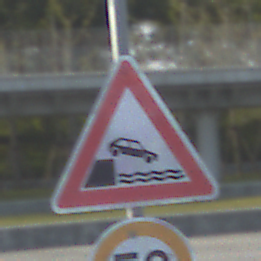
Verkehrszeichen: Ufer
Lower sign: Geschwindigkeit50
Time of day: SunriseSunset
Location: Outdoor (Urban)
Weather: Clear
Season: NotSpecified
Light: Natural